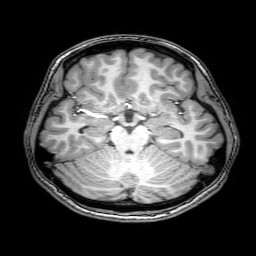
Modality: T1w
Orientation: coronal